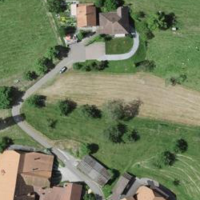
EUNIS habitat code: 55
Species observed at this site:
Echinochloa crus-galli
Geranium sanguineum
Portulaca oleracea